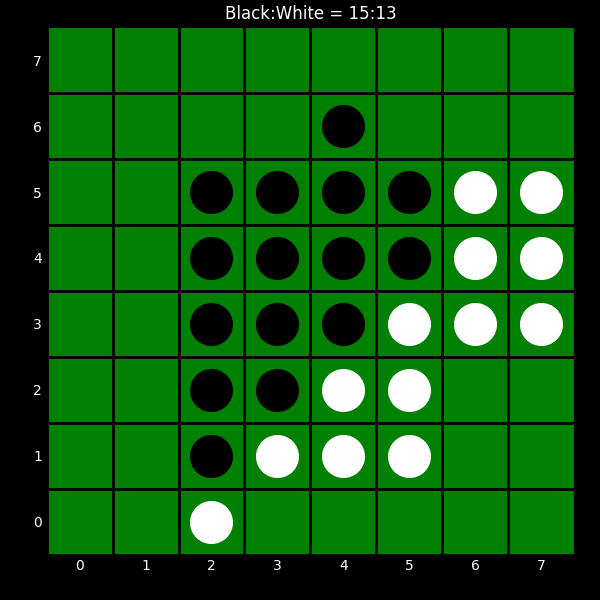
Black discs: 15
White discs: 13